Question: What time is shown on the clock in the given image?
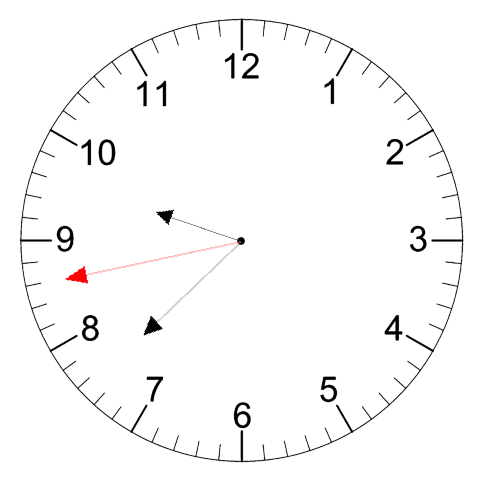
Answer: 09:37:43